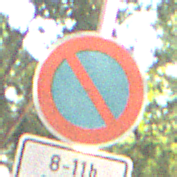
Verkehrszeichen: EingeschraenktesHalteverbot
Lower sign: ZeitangabenOhneBeschraenkungAufWochentage2
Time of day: SunriseSunset
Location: Outdoor (Suburban)
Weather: Clear
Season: NotSpecified
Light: Natural